Field crop: maize
Growth stage: 1
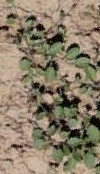
Species: convolvulus